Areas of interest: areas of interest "Beijing Zoo"
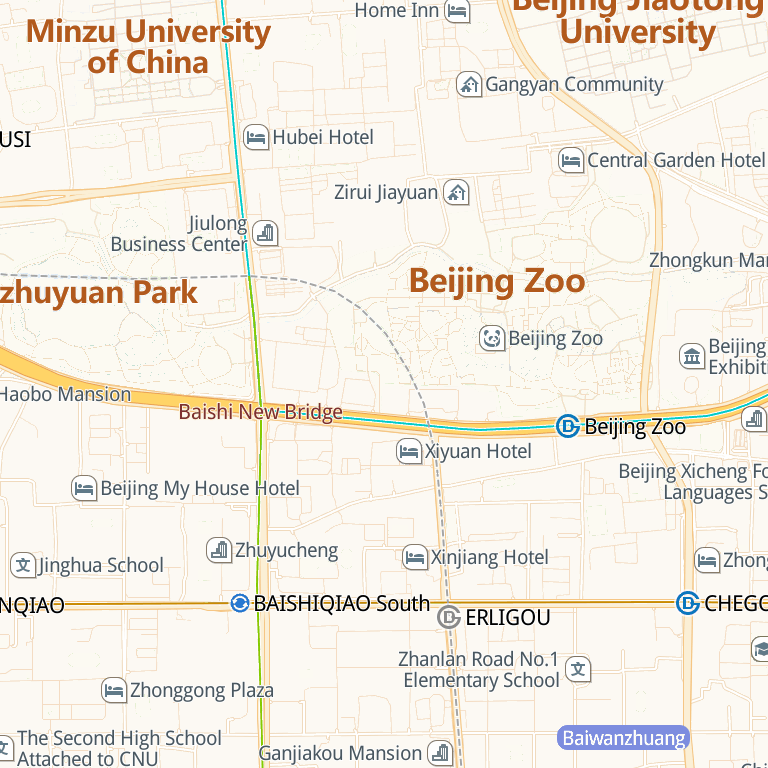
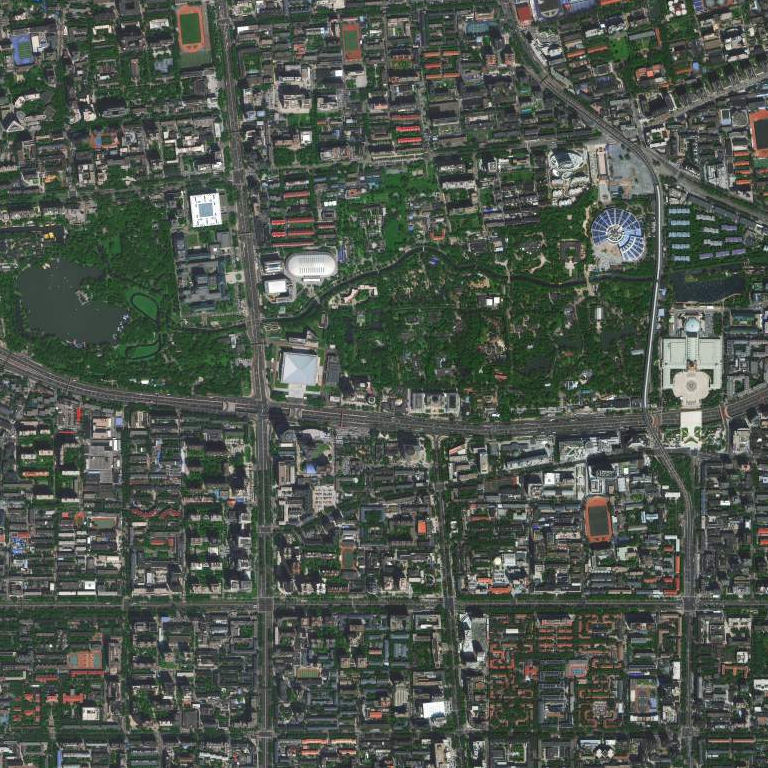